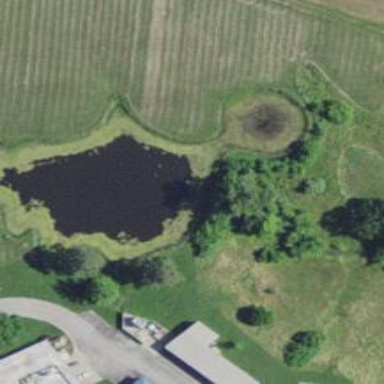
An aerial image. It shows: Serene pond surrounded by nature.